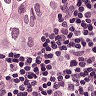
Metastatic tissue present: yes